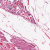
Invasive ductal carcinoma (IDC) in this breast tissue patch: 0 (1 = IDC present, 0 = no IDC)